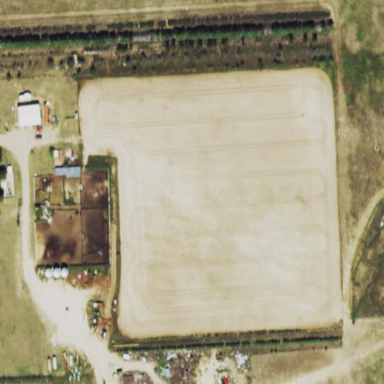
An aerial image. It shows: Farmyard area.